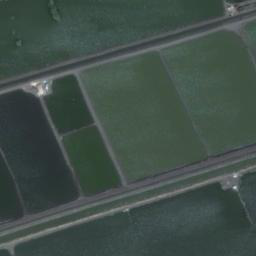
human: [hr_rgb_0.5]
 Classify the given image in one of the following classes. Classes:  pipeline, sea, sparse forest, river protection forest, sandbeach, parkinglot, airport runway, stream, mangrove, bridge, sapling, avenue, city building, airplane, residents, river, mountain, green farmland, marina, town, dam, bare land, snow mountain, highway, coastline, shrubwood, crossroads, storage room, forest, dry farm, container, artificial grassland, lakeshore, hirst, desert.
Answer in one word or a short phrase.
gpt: green farmland